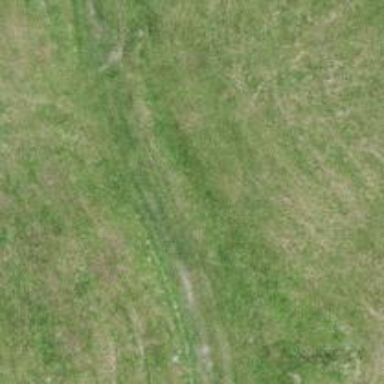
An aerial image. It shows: Track with grade 4 track type.